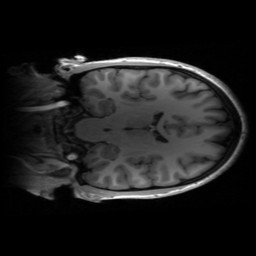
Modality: T1w
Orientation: coronal
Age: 16
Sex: female
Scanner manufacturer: siemens
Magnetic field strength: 3 T
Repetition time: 2.53 s
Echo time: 0.00297 s